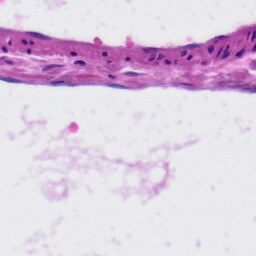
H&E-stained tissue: Liver